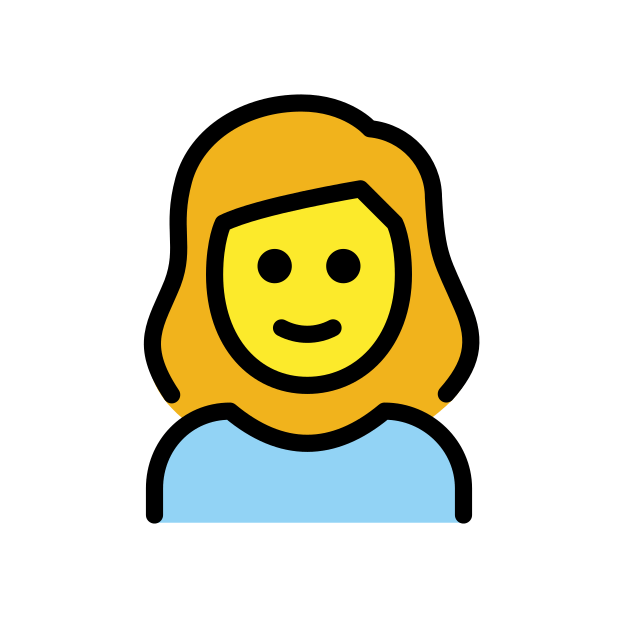
girl